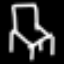
Label: chair